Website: bh-photo
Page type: review-order
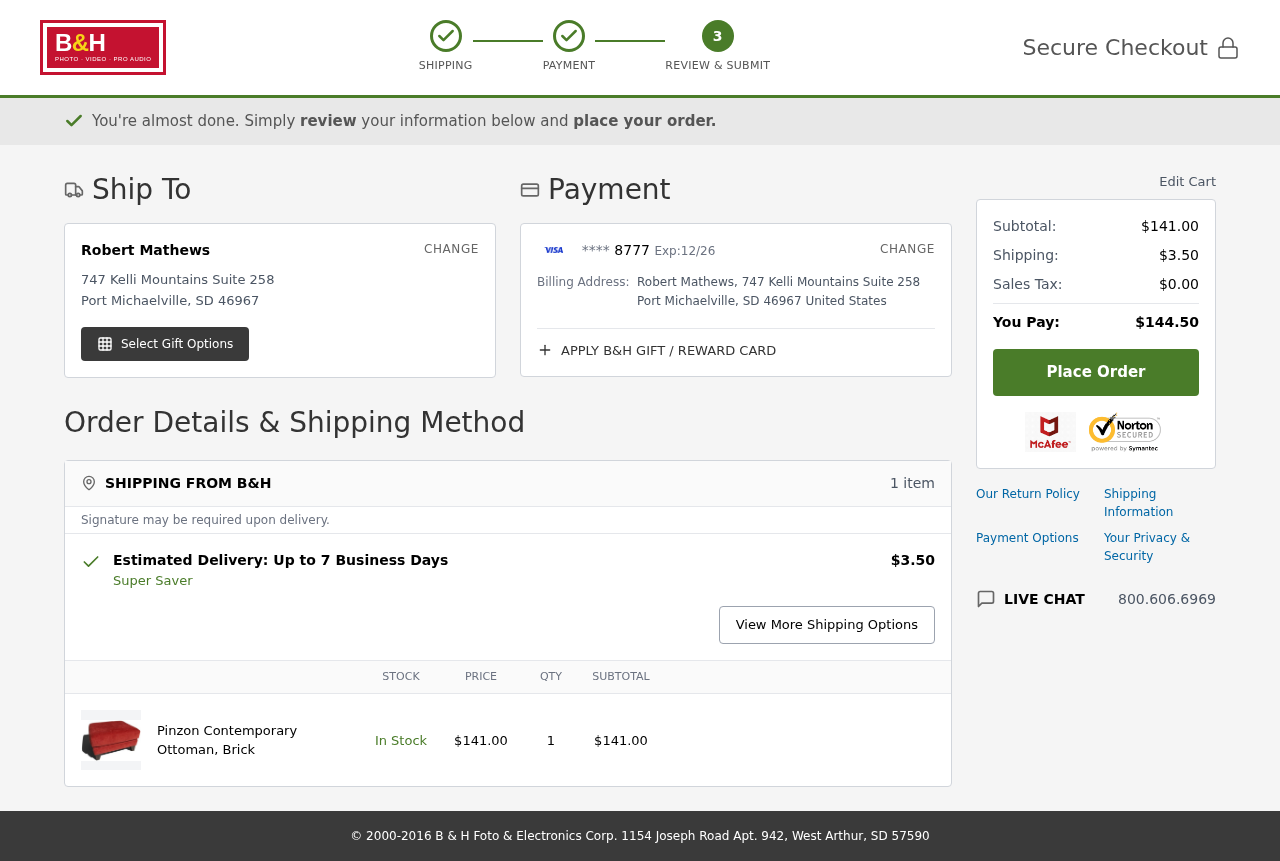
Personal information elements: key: PII_CARD_EXPIRY
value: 12/26
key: PII_CARD_LAST4
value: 8777
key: PII_CITY
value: Port Michaelville
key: PII_COUNTRY
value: United States
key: PII_FULLNAME
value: Robert Mathews
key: PII_POSTCODE
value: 46967
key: PII_STATE_ABBR
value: SD
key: PII_STREET
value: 747 Kelli Mountains Suite 258
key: PII_FULLNAME2
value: Robert Mathews
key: PII_STREET2
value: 747 Kelli Mountains Suite 258
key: PII_CITY2
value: Port Michaelville
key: PII_STATE_ABBR2
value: SD
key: PII_POSTCODE2
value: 46967
Product elements: key: PRODUCT1_NAME
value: Pinzon Contemporary Ottoman, Brick
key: PRODUCT1_PRICE
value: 141
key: PRODUCT1_QUANTITY
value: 1
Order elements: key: ORDER_NUM_ITEMS
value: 1 item
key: ORDER_SHIPPING_COST
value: $3.50
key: ORDER_SUBTOTAL
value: $141.00
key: ORDER_SUBTOTAL2
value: $141.00
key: ORDER_SHIPPING_COST2
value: $3.50
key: ORDER_TAX
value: $0.00
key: ORDER_TOTAL
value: $144.50